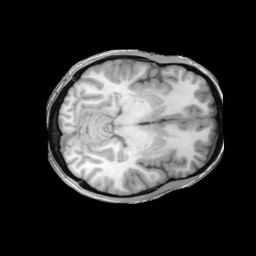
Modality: T1w
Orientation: axial
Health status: ill
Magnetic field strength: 3 T